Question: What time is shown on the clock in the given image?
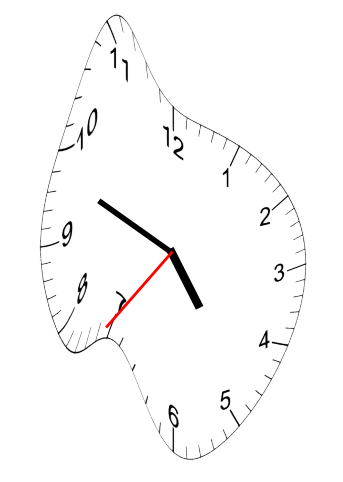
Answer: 04:48:36